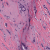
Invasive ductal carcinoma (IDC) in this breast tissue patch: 1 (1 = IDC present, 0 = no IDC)